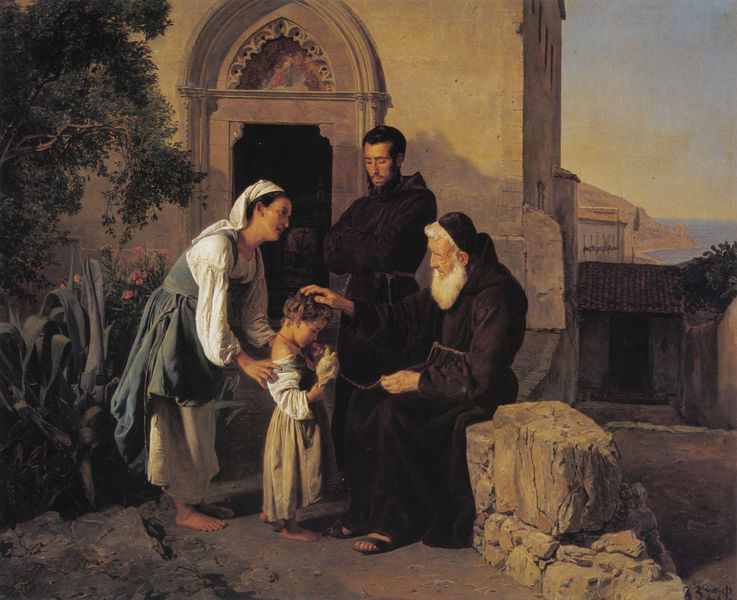
Titel: Am Klosterportal
Künstler: Ferdinand Georg Waldmüller
Standort: St. Petersburg
Institution: Staatliche Eremitage
Schlagwörter: baum, blau, gemälde, hand, himmel, kopf, mann, meer, schatten, wasser, weiß, frauen, grün, landschaft, menschen, mädchen, sitzen, blumen, braun, frau, kleid, kleider, männer, schwarz, säule, säulen, tür, haus, weg, rock, bart, bärte, architektur, stehen, stein, hände, dämmerung, horizont, häuser, kirche, sträucher, insel, haare, kutte, sitzend, familie, kind, mutter, vater, pflanze, pflanzen, locken, schulter, kinder, schürze, füße, küste, magd, bogen, fassade, italien, perspektive, blusen, bäuerin, nachmittag, fels, dorf, mauer, hof, romantik, arch, blue, church, men, people, priest, red, religious, white, black, dress, green, old, painting, robe, room, seated, sitting, wall, woman, kopftuch, flowers, gown, oil painting, pink, brown, plant, kordel, sandalen, tor, bucht, barfuss, eingang, kloster, kreuz, nonne, beten, architrav, portal, sandale, pfarrer, pforte, flower, sandstein, rocks, sky, stone, tree, priester, segen, segnung, building, girl, head, house, peasant, sea, shore, water, young, kapelle, griechenland, roof, trees, mönch, agave, kaktus, heiliger, mönche, boy, child, feet, kutten, light, dusk, entrance, plants, rosenkranz, süsse, mother, beard, plaster, bitten, children, door, italy, algave, archivolte, franziskaner, olivenbaum, pater, leaves, family, temple, cathedral, bricks, iss, pants, monk, monastery, monks, sandals, book, sandal, outdoors, kirchenportal, humans, christian, stones, blessing, doorway, father, son, standing, poor, priests, parents, baptism, tile, holy, pastor, hood, stucco, glow, bare feet, barefoot, corner, mmönce, oil on canvas, clay, arched, rosary, forgiveness, bless, arms crossed, mission, black robe, benediction, samuel, elisha, hannah, pinnk, möncsegnen, blesing, rabbi